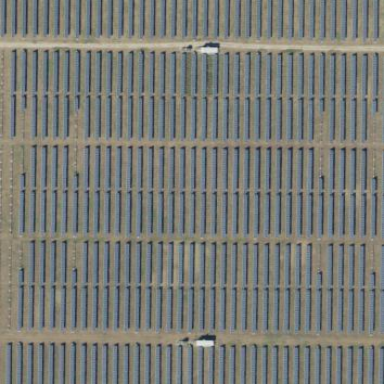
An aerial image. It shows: Solar power generator using photovoltaic panels.